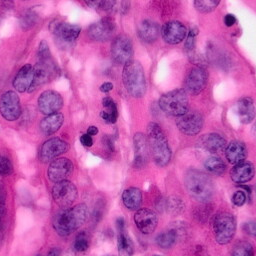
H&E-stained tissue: Pancreatic